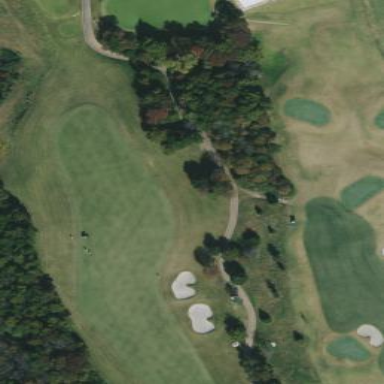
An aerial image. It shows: Rough grassy area used for golf.